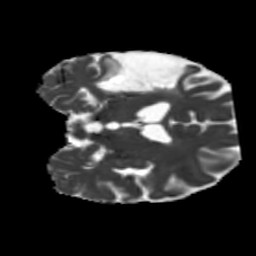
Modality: MD
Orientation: coronal
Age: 66
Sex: male
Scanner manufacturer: siemens
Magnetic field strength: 3 T
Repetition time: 5.25 s
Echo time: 0.08 s